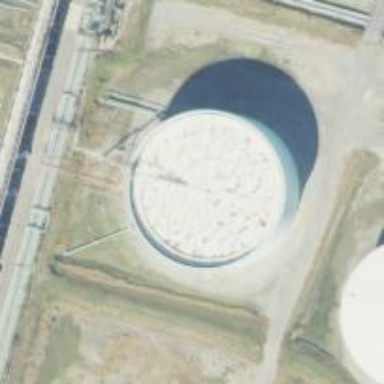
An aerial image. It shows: Storage tank which is man-made and housed in building.